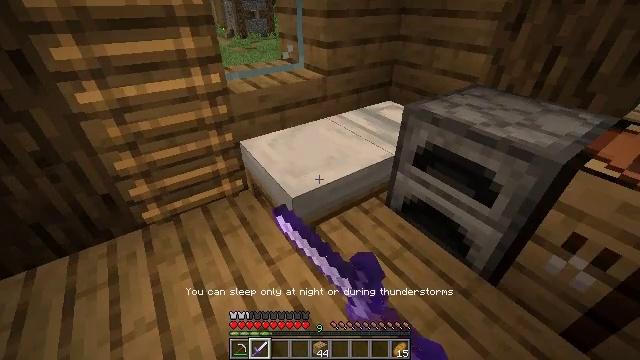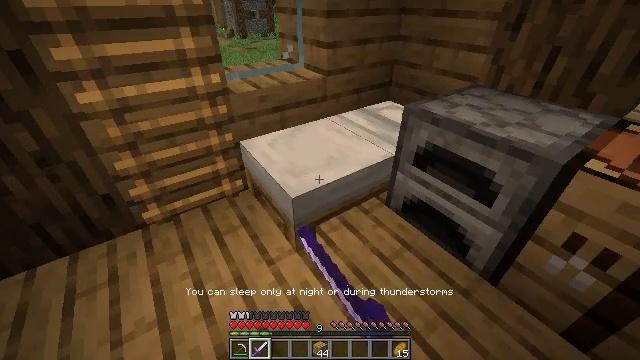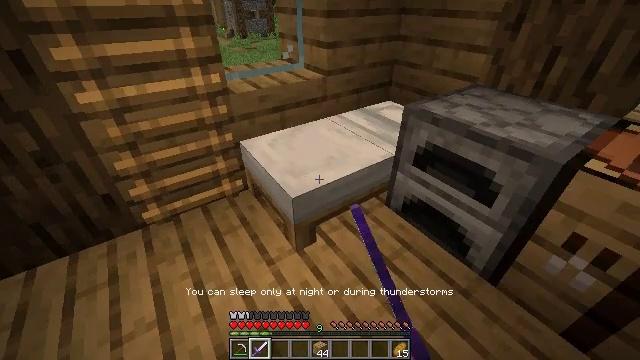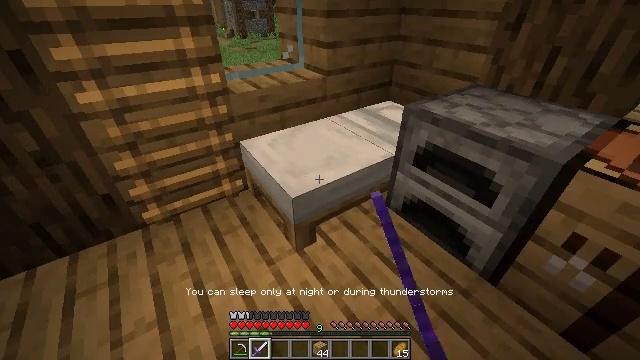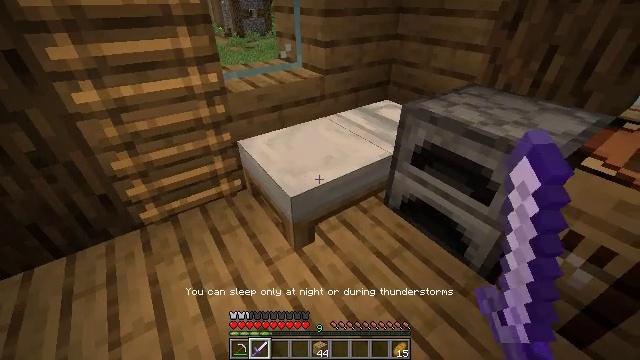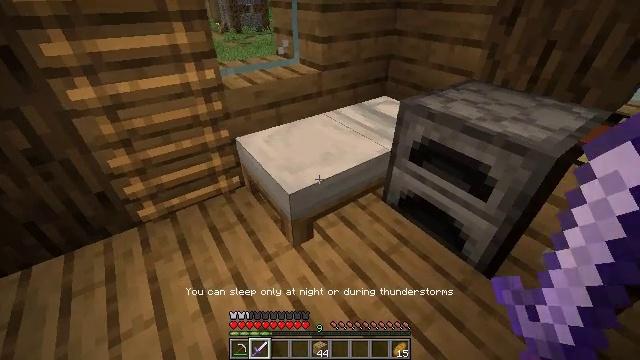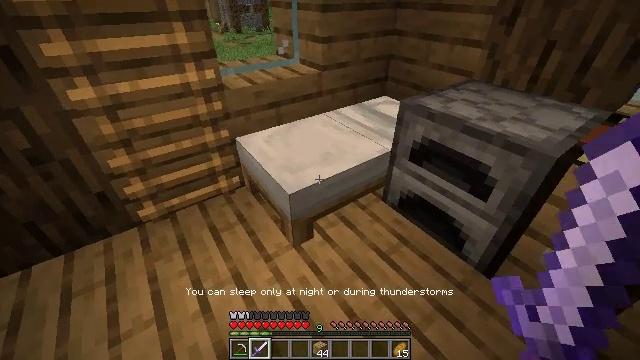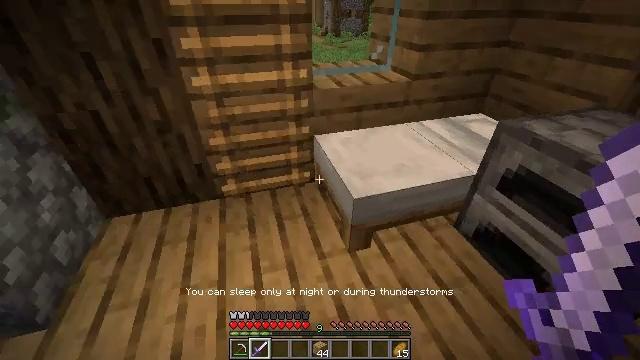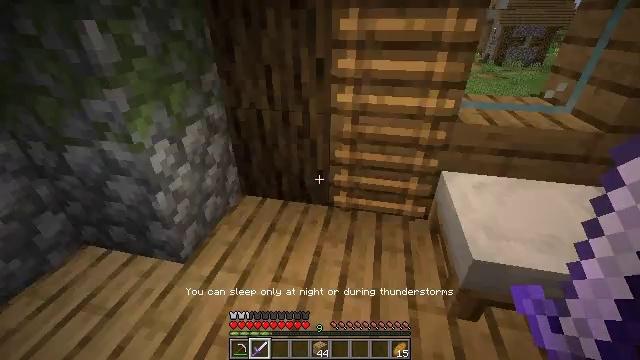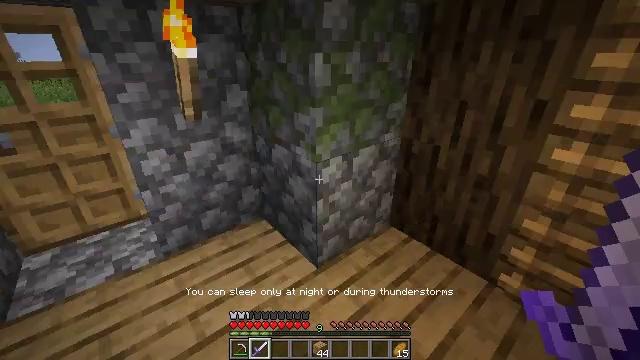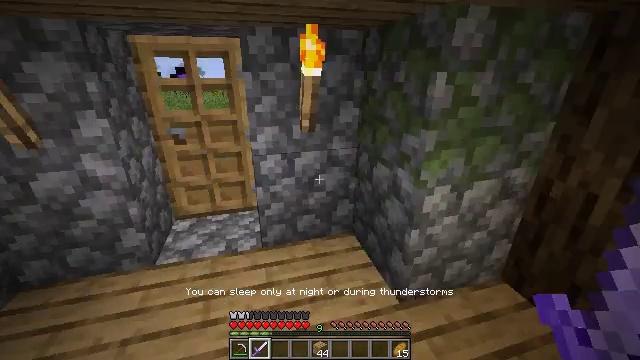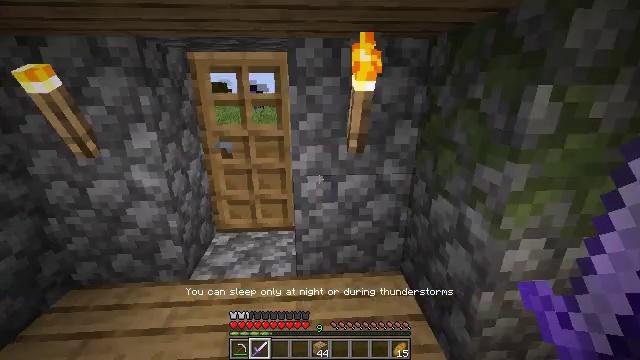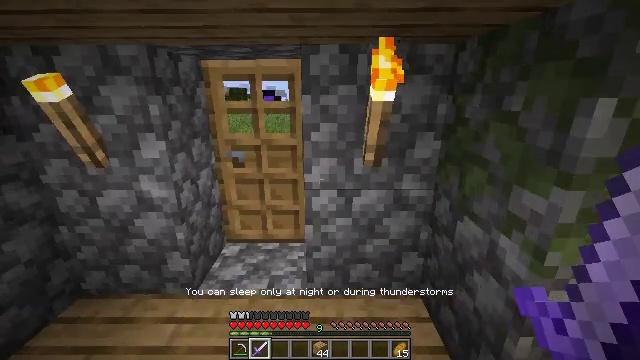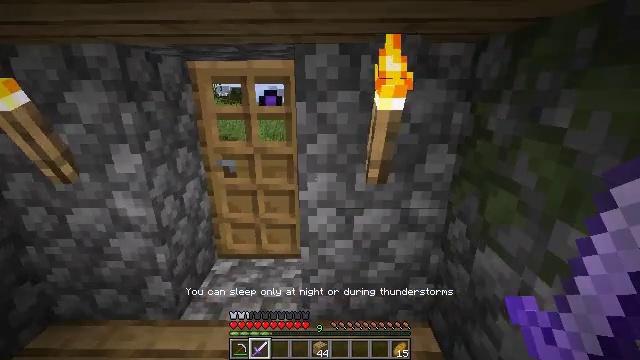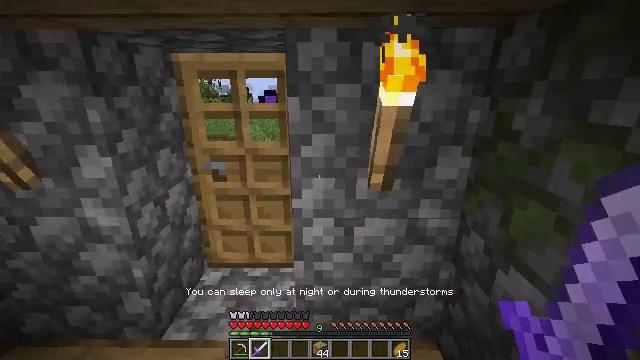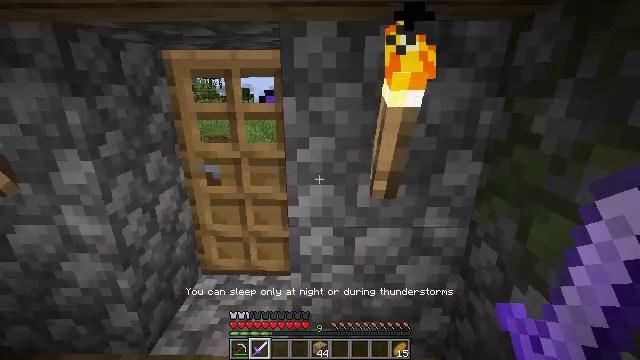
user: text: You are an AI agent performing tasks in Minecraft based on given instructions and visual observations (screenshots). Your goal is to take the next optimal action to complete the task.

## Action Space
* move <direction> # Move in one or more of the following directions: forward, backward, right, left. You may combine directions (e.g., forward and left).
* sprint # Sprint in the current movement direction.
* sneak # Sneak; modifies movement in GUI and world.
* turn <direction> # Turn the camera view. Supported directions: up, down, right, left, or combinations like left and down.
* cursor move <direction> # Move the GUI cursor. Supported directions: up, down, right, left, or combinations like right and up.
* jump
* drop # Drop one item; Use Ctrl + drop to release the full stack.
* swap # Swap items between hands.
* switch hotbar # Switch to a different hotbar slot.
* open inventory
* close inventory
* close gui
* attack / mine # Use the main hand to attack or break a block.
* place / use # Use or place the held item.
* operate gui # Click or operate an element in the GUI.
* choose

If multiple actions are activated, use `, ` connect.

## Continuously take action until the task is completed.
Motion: motion action
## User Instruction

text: Break soul soil to pick it up.
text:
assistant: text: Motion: no_op
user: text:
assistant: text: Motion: no_op
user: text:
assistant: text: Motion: no_op
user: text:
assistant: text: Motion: no_op
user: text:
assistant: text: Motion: no_op
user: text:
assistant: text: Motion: no_op
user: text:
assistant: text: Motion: turn left
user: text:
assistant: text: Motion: move forward, turn left and up
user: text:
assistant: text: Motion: move forward, turn left and up
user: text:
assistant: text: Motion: move forward, turn left and up
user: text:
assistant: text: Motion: move forward, turn left and up
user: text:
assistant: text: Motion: move forward, turn left and up
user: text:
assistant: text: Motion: move forward
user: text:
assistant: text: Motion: move forward
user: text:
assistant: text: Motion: move forward
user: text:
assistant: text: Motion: move forward
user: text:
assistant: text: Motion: move forward
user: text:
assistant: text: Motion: move forward
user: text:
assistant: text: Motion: move forward, turn left
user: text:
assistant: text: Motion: move forward and move left, turn left and up
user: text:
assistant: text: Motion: move forward and move left
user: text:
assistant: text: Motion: move forward and move left, turn right
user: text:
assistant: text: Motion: move forward and move left, turn right
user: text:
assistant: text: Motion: move forward and move left, turn right
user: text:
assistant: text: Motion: move forward, use / place
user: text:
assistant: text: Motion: move forward, turn right, use / place
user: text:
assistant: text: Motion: move forward, turn right, use / place
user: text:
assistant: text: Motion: move forward and move left, turn right and down
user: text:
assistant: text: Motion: move forward and move left, turn right and down
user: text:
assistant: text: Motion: move forward and move left, turn right and down